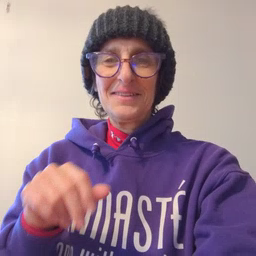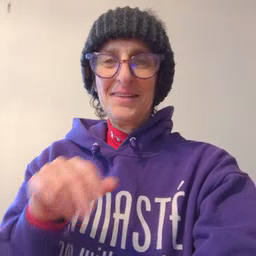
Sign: duck